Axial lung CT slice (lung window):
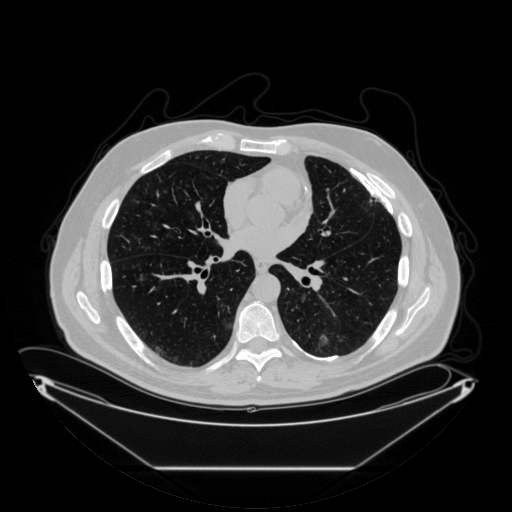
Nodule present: no